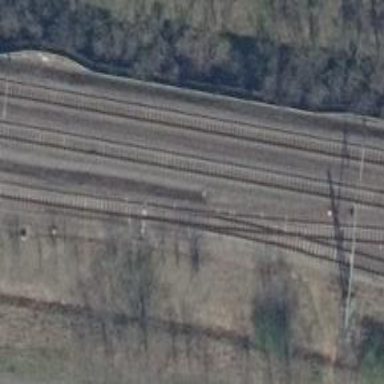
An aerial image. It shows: Railway switch with the turnout pointing to the right.